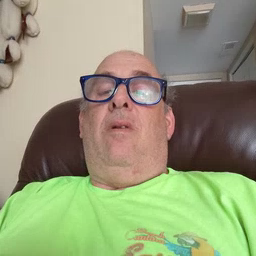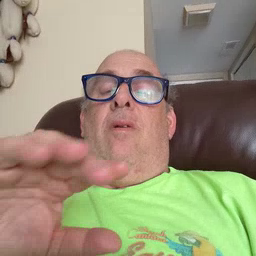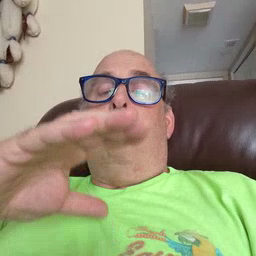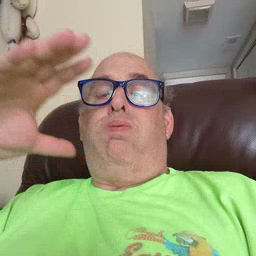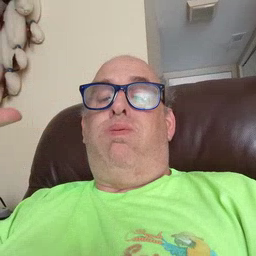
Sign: balloon